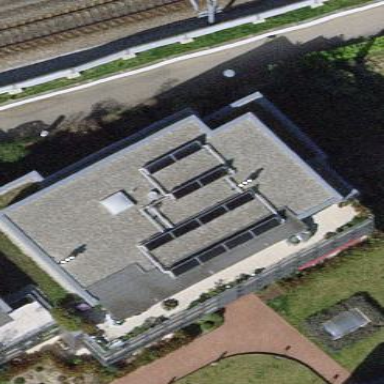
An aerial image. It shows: Residential building.